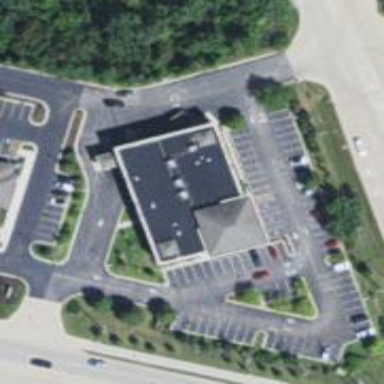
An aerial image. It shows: Pharmacy providing healthcare services.